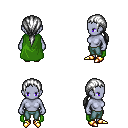
a pixel art fantasy rpg character, female body template, dark elf, purple skin, green cape, teal pants, white ponytail hairstyle, gold boots, four views (front, back, left, right), 2x2 character sprite sheet, small pixel art, hard edges, no anti-aliasing